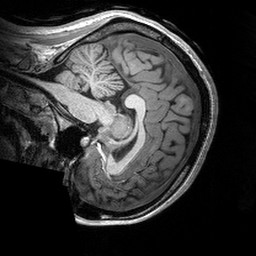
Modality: T1w
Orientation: sagittal
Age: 25
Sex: female
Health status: healthy
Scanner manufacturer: siemens
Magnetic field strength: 3 T
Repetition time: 2.53 s
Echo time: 0.00288 s